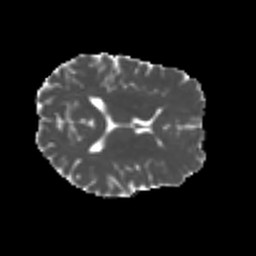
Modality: MD
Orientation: axial
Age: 24
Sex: female
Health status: ill
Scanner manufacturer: siemens
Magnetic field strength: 3 T
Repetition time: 6.5 s
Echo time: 0.062 s